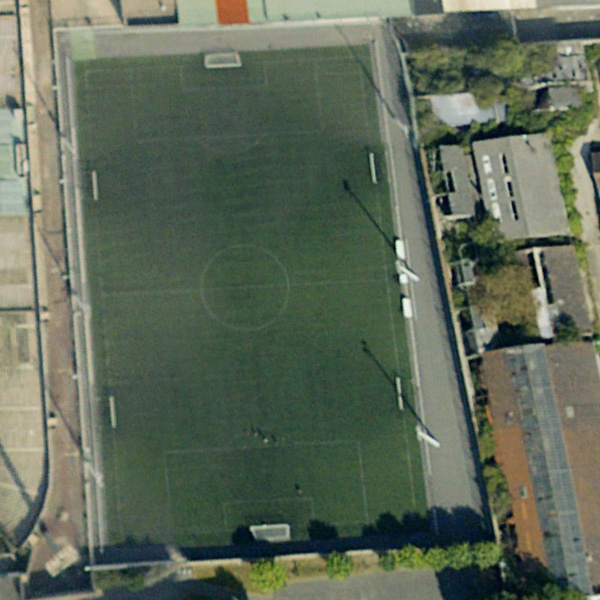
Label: Playground